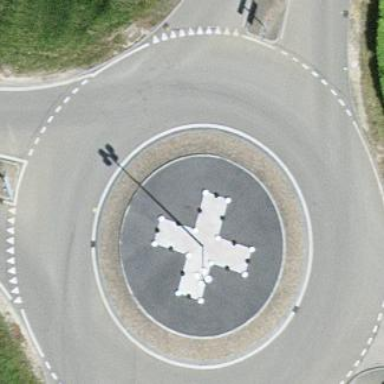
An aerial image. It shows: Secondary road around roundabout.